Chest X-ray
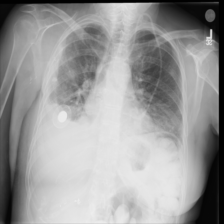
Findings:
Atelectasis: negative
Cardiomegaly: negative
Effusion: positive
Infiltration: negative
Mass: negative
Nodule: negative
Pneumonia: negative
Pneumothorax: negative
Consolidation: negative
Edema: negative
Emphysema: negative
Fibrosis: negative
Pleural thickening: negative
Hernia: negative